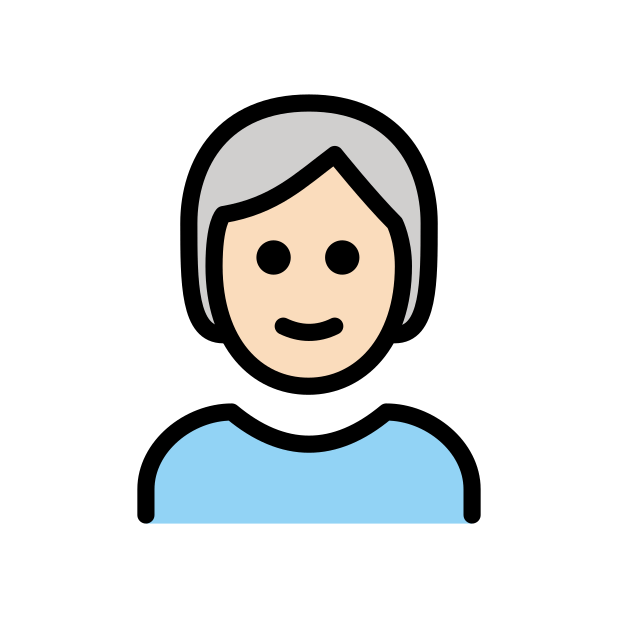
person: light skin tone, white hair